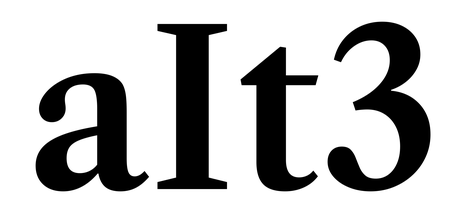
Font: LibreCaslonText_SemiBold